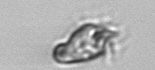
Label: Paratontonia_gracillima